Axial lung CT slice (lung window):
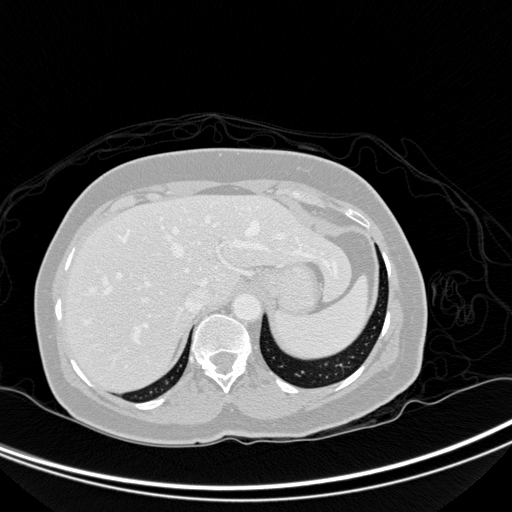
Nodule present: no